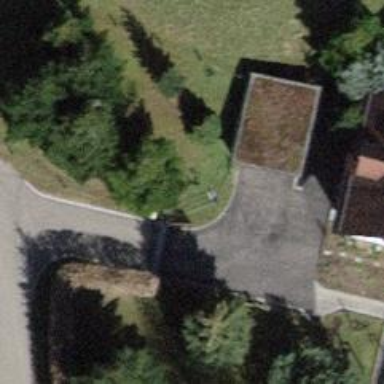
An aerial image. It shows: Gate.